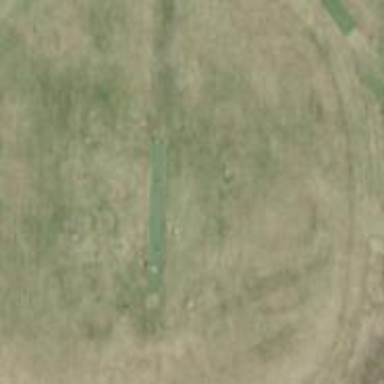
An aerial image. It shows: Grass pitch for cricket.